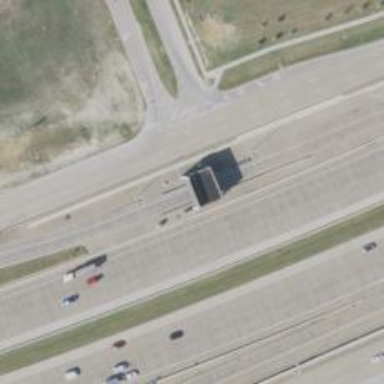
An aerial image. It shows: Toll gantry on the road.